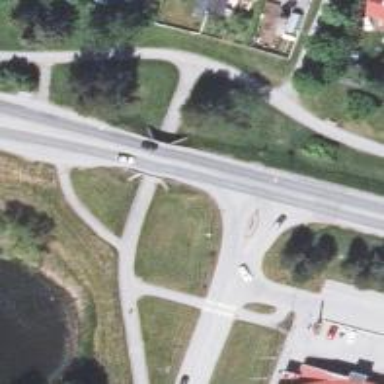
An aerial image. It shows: Asphalt cycleway.